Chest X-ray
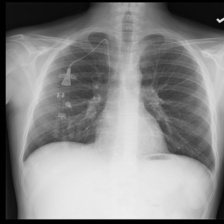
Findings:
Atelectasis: negative
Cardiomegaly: negative
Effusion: negative
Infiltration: negative
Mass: negative
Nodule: negative
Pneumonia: negative
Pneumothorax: negative
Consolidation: negative
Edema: negative
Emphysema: negative
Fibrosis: negative
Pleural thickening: negative
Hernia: negative